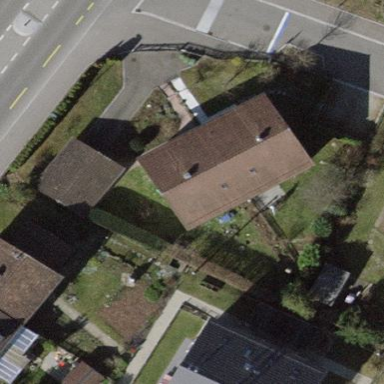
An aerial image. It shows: Terrace building.